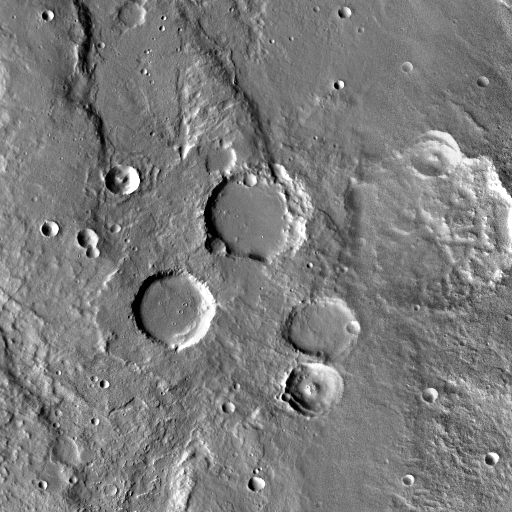
Crater classes present: Background, Other, Layered, Buried, Secondary